Interaction volume radius: 5 \u00c5
Interaction volume height: 30 \u00c5
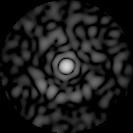
Disorder parameter: 0.8195